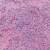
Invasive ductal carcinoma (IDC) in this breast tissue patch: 1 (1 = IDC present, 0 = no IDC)